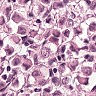
Metastatic tissue present: yes